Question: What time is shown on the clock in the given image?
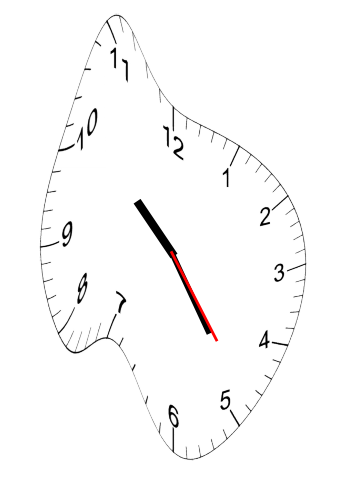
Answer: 10:24:24